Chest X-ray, PA view. Patient: 28 years old, sex M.
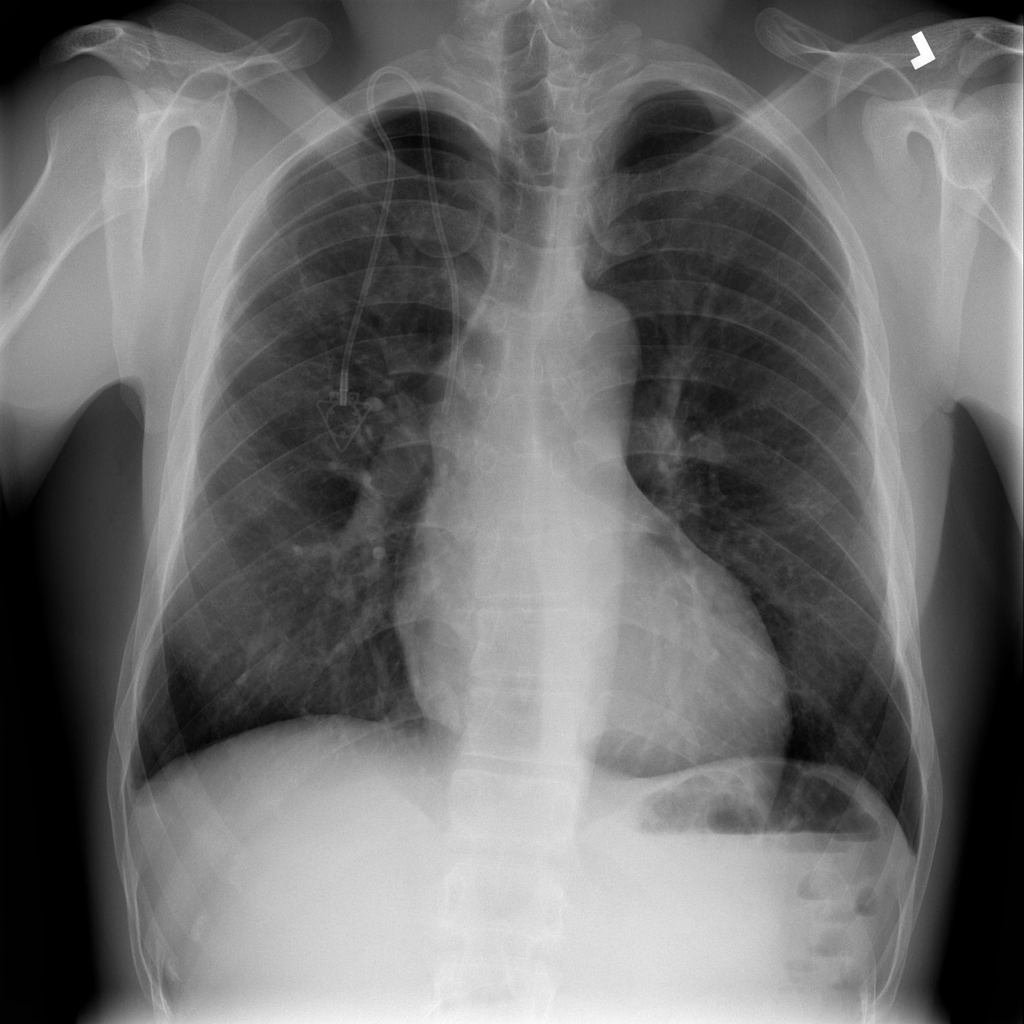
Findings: No Finding